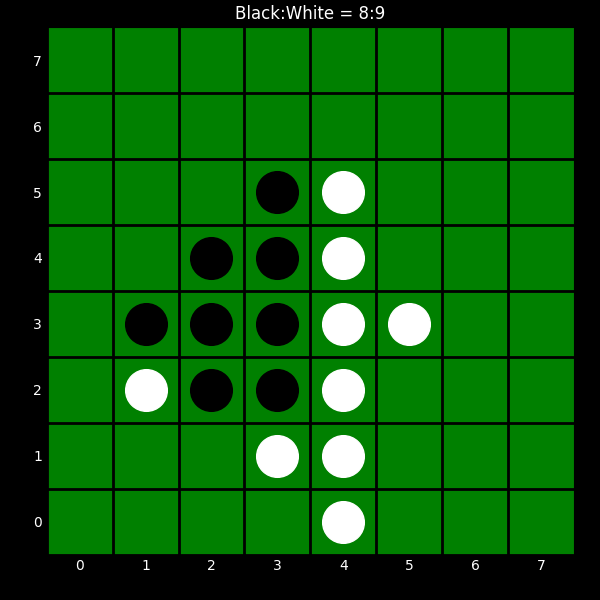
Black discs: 8
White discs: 9